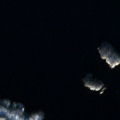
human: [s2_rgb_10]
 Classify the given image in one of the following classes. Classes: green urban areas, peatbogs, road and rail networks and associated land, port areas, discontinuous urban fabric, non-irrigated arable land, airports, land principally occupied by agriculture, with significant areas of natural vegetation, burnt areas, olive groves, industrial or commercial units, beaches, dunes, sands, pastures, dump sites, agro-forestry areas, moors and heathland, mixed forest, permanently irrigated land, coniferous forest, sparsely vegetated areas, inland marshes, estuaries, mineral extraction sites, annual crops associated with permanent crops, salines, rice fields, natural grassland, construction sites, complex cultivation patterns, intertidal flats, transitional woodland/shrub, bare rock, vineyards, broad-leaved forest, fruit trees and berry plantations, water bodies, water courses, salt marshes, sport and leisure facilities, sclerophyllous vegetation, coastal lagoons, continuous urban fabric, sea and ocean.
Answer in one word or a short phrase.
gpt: mixed forest, water bodies